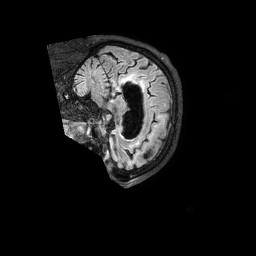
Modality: FLAIR
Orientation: sagittal
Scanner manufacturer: philips
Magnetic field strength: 3 T
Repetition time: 4.8 s
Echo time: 0.2867 s